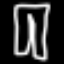
Label: pants